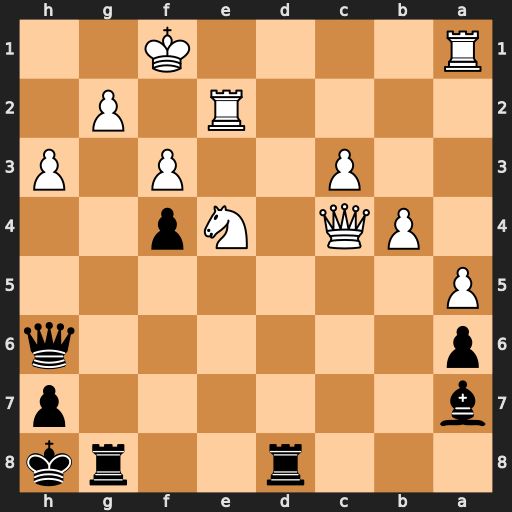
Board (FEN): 3r2rk/b6p/p6q/P7/1PQ1Np2/2P2P1P/4R1P1/R4K2
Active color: b
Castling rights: -
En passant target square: -
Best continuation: Qxh3 Qxg8+ Rxg8